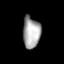
Tissue: lung
Cell type: Others
Senescence score: 0.6608
Nuclear area (px): 547
Mean DAPI intensity: 164.349